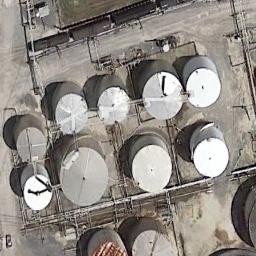
Label: storage tanks